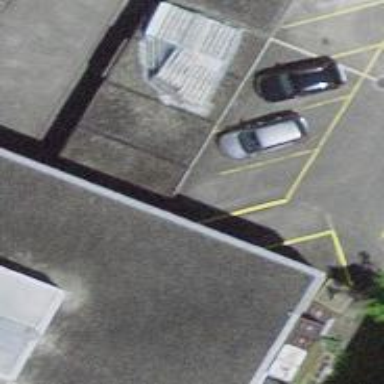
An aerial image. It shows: Garage.